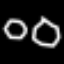
Label: octagon